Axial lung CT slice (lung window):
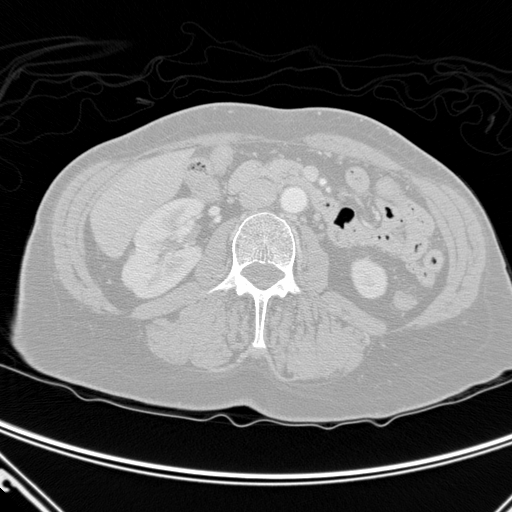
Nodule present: no